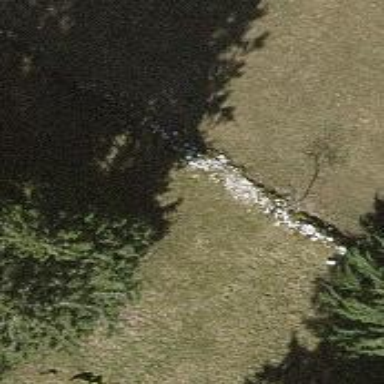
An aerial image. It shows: Dry stone wall barrier.